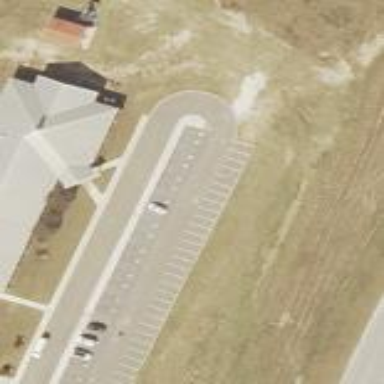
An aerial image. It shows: Parking area.